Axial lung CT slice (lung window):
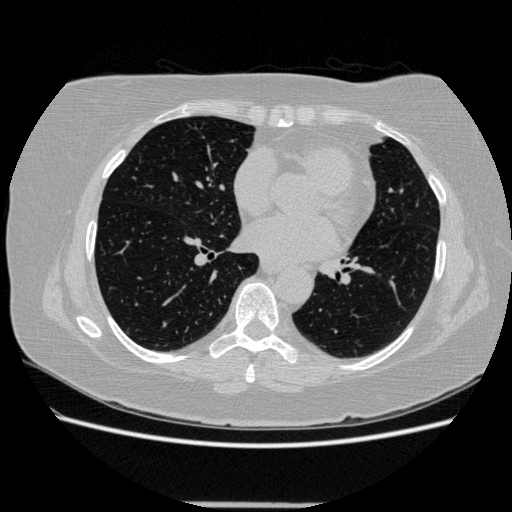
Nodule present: no